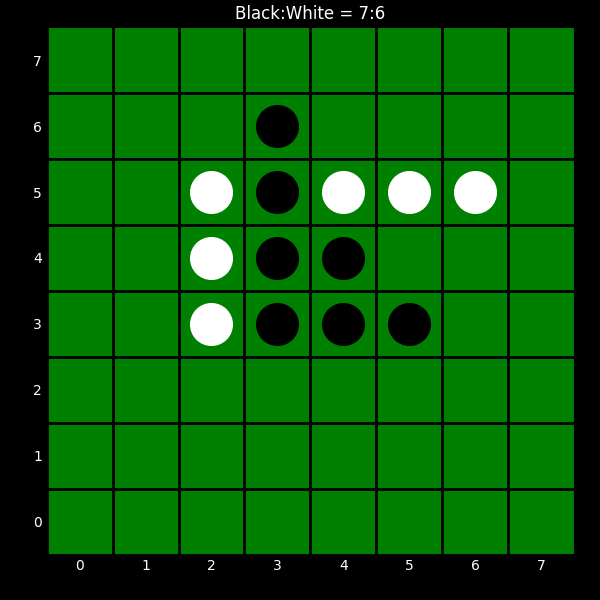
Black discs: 7
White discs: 6